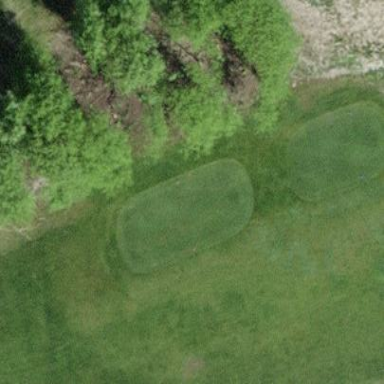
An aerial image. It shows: Golf tee.